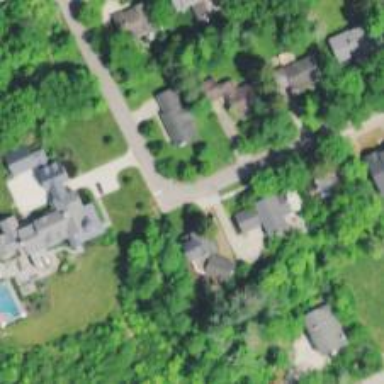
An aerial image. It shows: Residential road with asphalt surface and sidewalk on the left side.